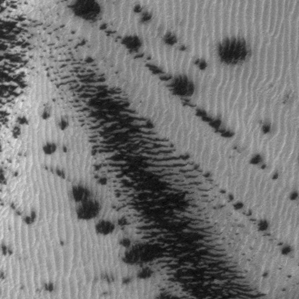
Label: frost